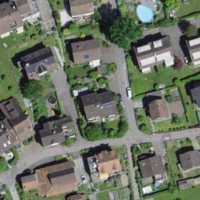
EUNIS habitat code: 55
Species observed at this site:
Ficus carica